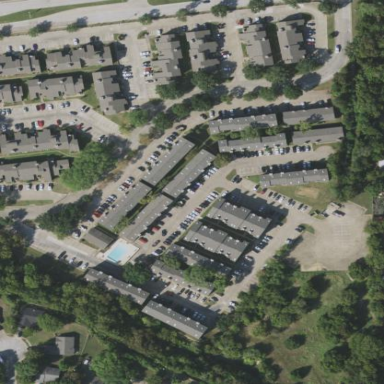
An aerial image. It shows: Residential area with individual plots.